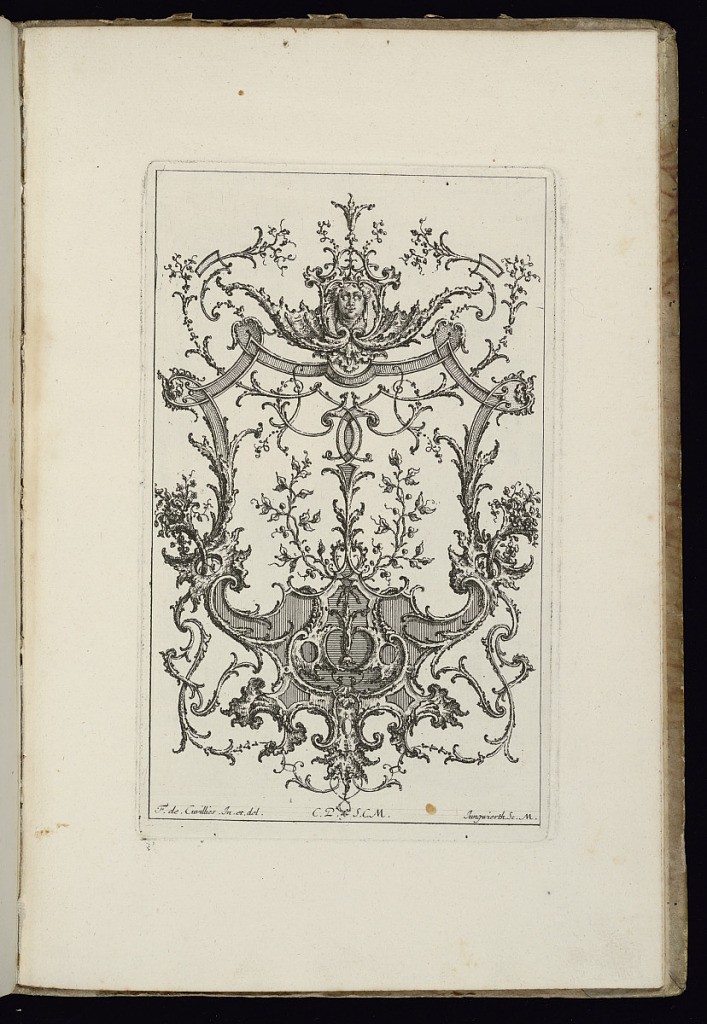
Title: Cartouche with Two Laurel Branches
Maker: François de Cuvilliés the Elder, Belgian, 1695 - 1768
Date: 1738
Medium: Engraving on paper
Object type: Bound print
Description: Design for upright symmetrical cartouche with two laurel branches at center. At upper center, a mascaron.